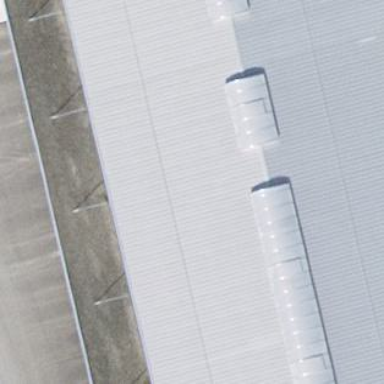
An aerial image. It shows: View of roof of building.